Question:
While searches the date range, (date_reg) and (date_reg)
, the mysql result should be have each main_table rows contains latest of each products.
E.g.: Between and , should retrieve values of each product within the date
'''
Client Id | Return | Received | Balance
| prod 1 prod 2 | prod 1 prod 2 | prod 1 prod 2
--------------------------------------------------------------
1 | 2 [3] 2 [7] | 5 5 | 8 5
2 | 1 [5] 0 [8] | 5 5 | 9 3
3 | 0 [6] 1 [10]| 5 5 | 7 6
'''
, where is the primary key of sub_table
---
I have tried mysql query
'''
SELECT p.product_name, ipd.id as ipd_id, i.id as i_id, ipd.*, i.*
FROM main_table i
LEFT JOIN sub_table ipd ON ipd.main_table_id=i.id AND ipd.product_id IN (1,2)
LEFT JOIN product p ON ipd.product_id=p.id
WHERE ipd.date_reg IN (SELECT MAX(ipd1.date_reg)
FROM sub_table ipd1
WHERE ipd1.main_table_id=i.id AND
date_reg BETWEEN '10-01-2014' AND '10-05-2014')
ORDER BY cl.id ASC LIMIT 0, 20
'''
it only return single product of return, received and balance of each client
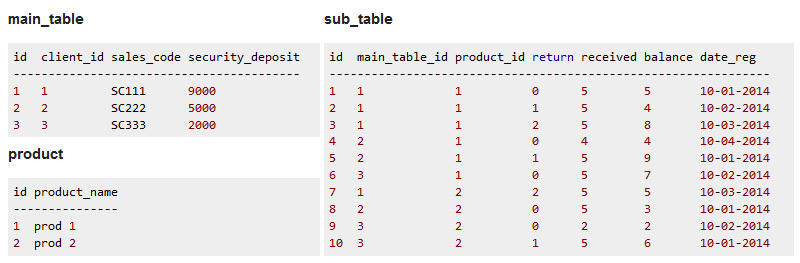
Answer: I got the output. Thanks everyone for the helps.
I have used GROUP_CANCAT to concatenate the results into one string with comma seperated
'''
SELECT p.product_name, ipd.id as ipd_id, i.id as i_id, ipd.*, i.*,
GROUP_CONCAT(product_id SEPARATOR ',') as group_product_id,
GROUP_CONCAT(ipd.return SEPARATOR ',') as group_return,
GROUP_CONCAT(ipd.received SEPARATOR ',') as group_received,
GROUP_CONCAT(ipd.balance SEPARATOR ',') as group_balance
FROM main_table i
LEFT JOIN sub_table ipd ON ipd.main_table_id=i.id AND ipd.product_id IN (1,2)
LEFT JOIN product p ON ipd.product_id=p.id
WHERE ipd.date_reg IN (SELECT MAX(ipd1.date_reg)
FROM sub_table ipd1
WHERE ipd1.main_table_id=i.id AND
date_reg BETWEEN '10-01-2014' AND '10-05-2014'
GROUP BY ipd1.product_id)
ORDER BY cl.id ASC LIMIT 0, 20
'''
'''
Client Id | group_product_id | group_return | group_received | group_balance
--------------------------------------------------------------------------
1 | 1, 2 | 2, 2 | 5,5 | 8,5
2 | 1, 2 | 1, 0 | 5,5 | 9,3
3 | 1, 2 | 0, 1 | 5,5 | 7,6
'''
Then the strings can be exploded into an array.